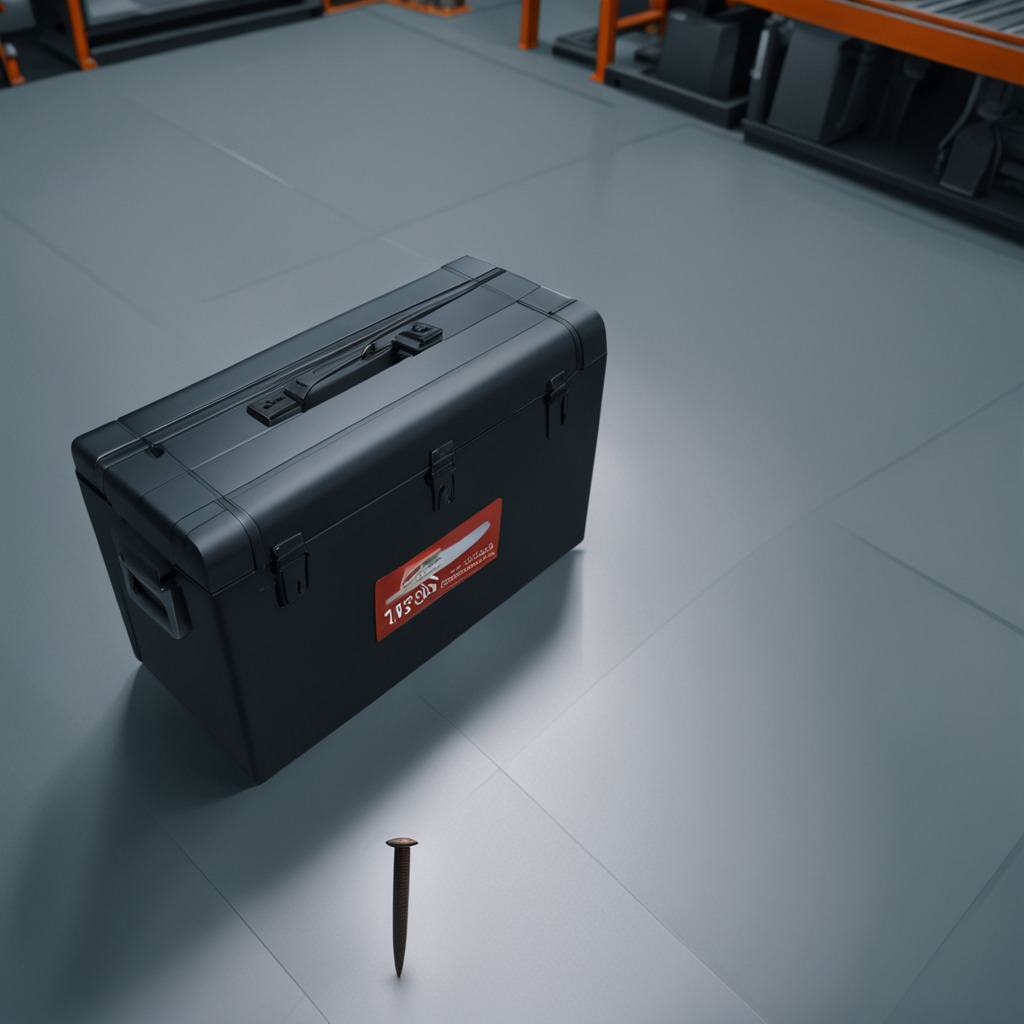
An iron nail is lying on the toolbox surface in the airplane hangar workshop 8K.